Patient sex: M
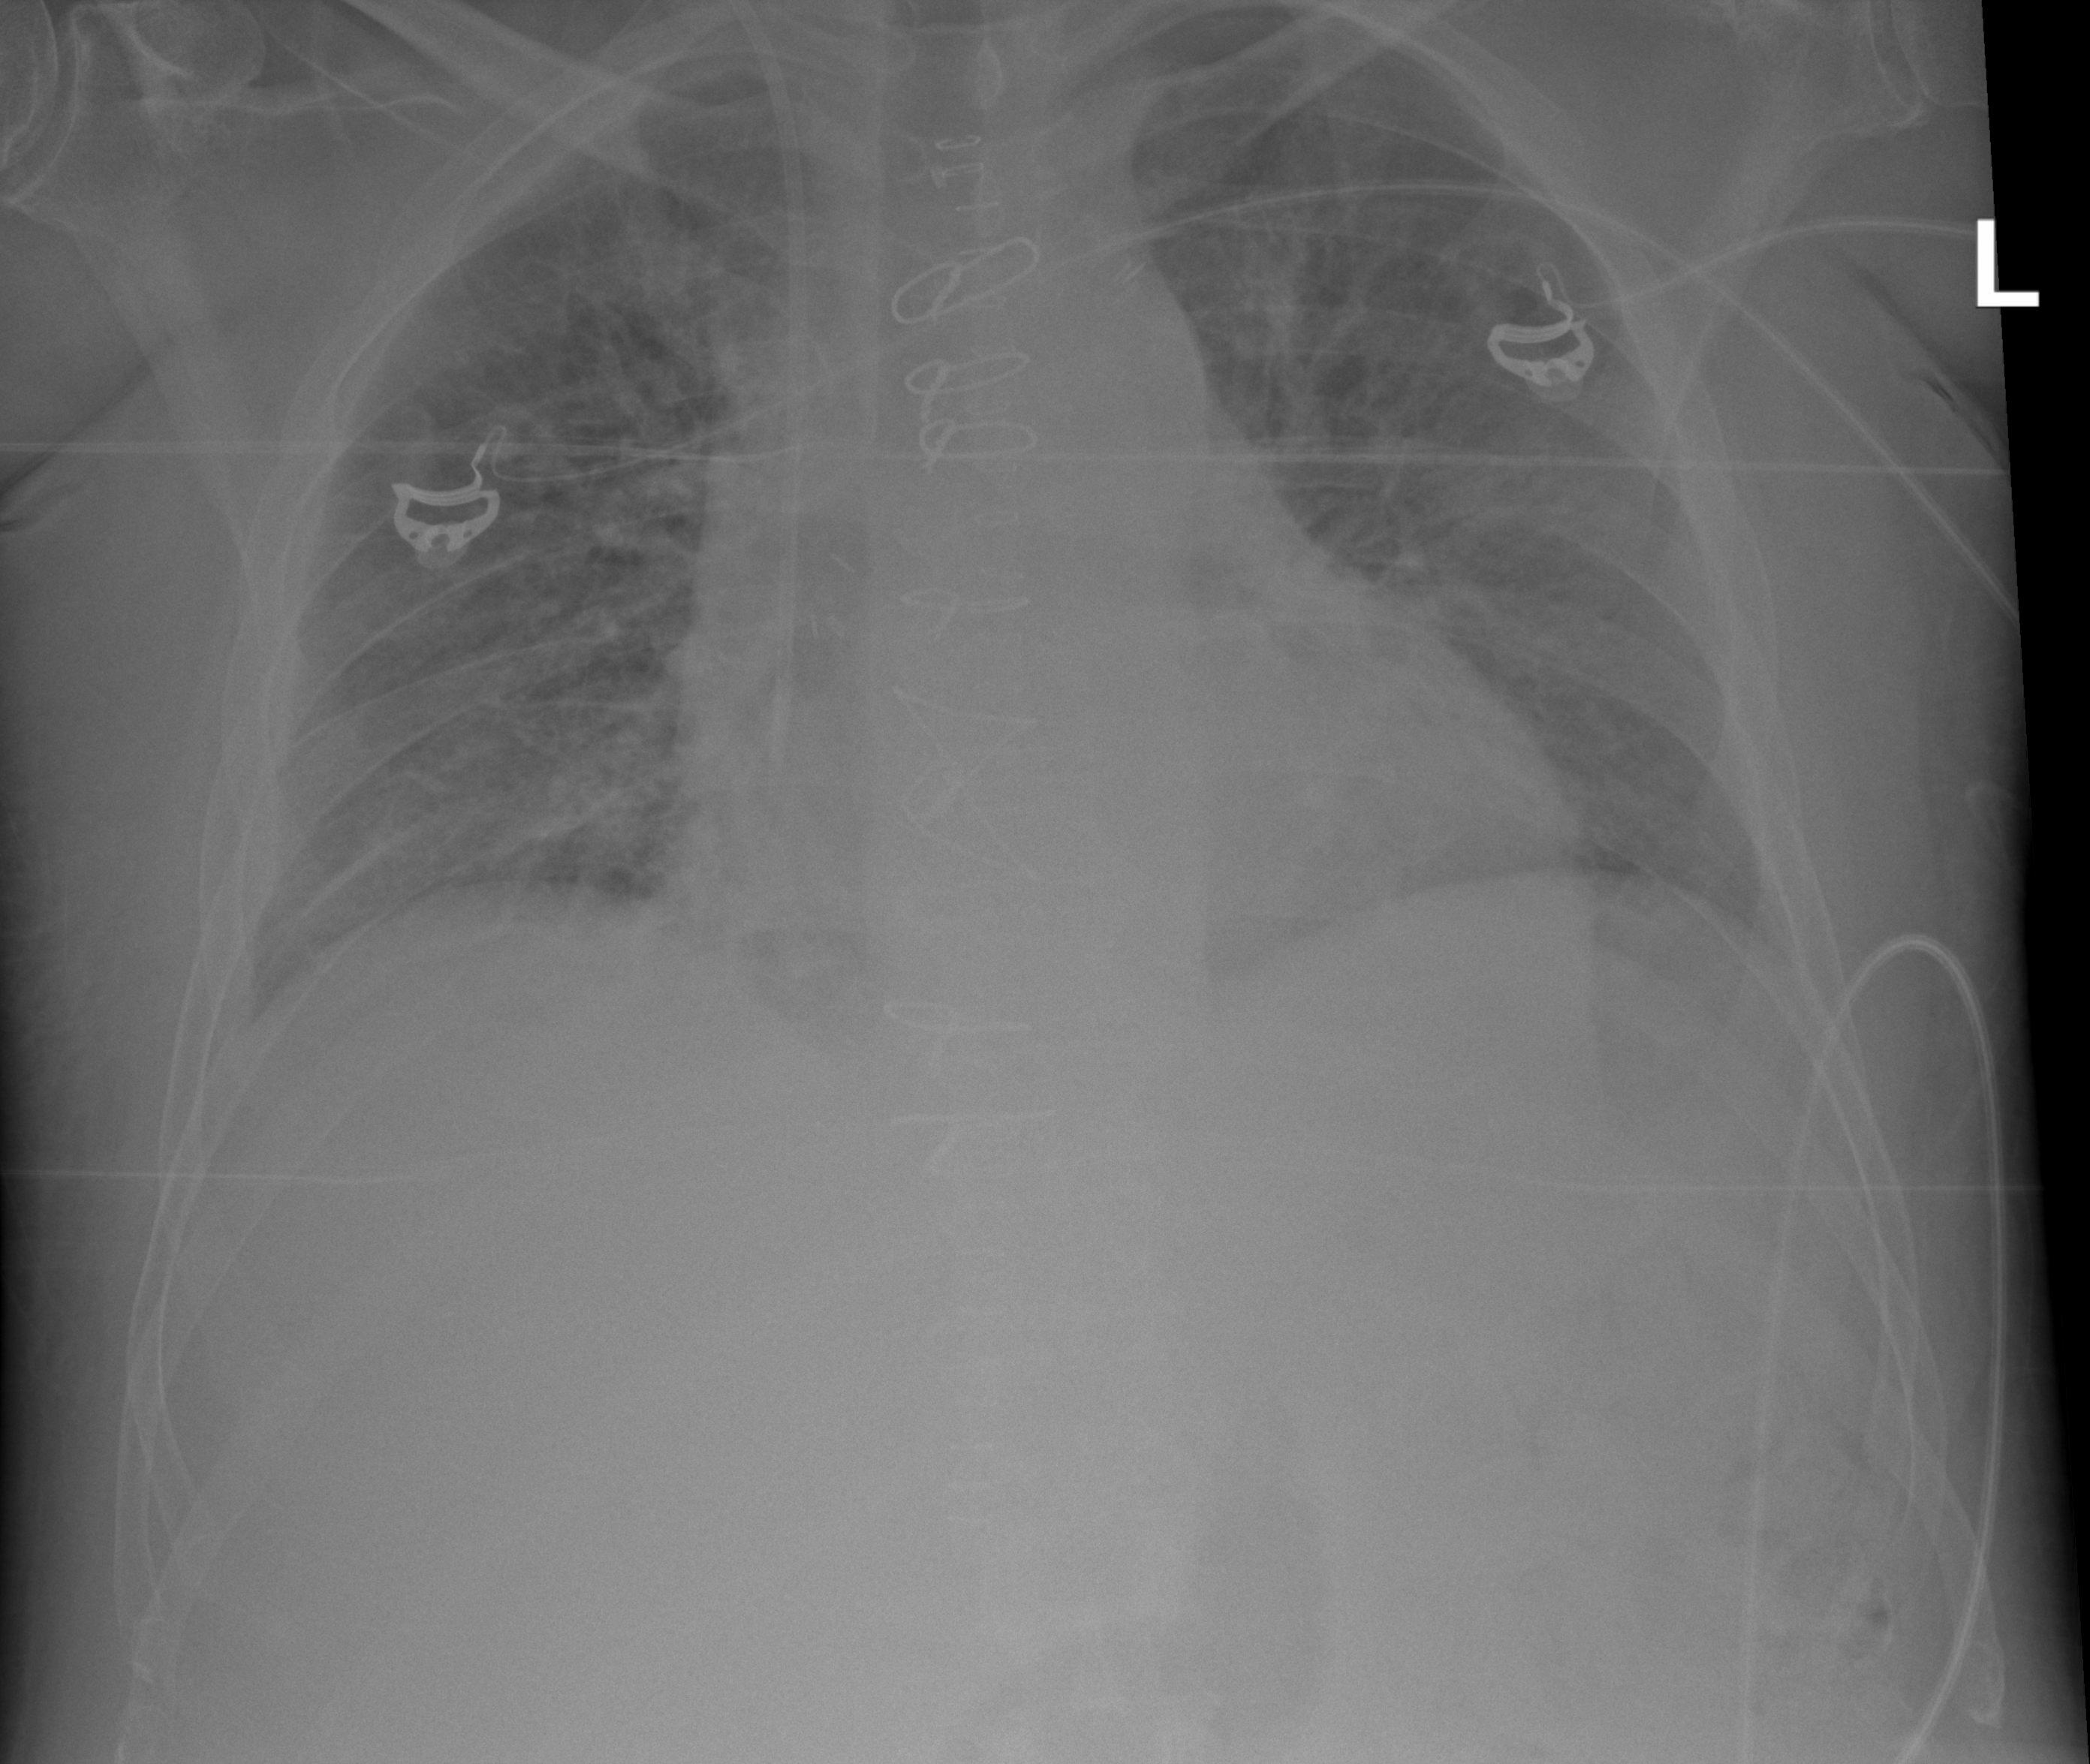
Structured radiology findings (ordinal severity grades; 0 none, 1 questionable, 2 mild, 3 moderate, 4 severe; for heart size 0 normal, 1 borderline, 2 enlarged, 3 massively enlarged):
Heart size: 2
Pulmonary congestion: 2
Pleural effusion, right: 0
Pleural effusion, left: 0
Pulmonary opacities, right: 3
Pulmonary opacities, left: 2
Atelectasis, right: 2
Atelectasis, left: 2